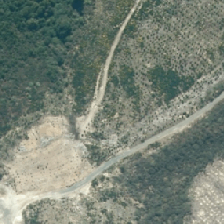
Land cover: harvested_forest